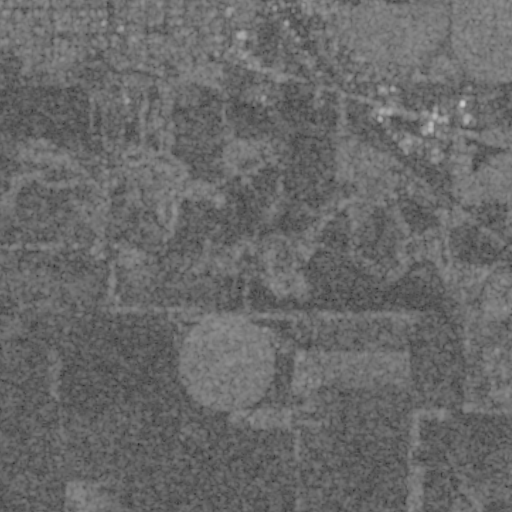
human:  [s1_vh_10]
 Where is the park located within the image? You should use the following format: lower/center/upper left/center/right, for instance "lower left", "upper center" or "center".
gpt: The park is located in the upper left of the image.
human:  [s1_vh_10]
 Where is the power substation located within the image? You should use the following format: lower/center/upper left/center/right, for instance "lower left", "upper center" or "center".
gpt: The power substation is located in the upper left of the image.
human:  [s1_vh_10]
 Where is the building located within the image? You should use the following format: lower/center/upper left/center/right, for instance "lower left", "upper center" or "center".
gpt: The building is located in the upper left of the image.
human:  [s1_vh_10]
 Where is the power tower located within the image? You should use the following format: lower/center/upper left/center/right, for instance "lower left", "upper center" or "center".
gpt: There is no power tower in the image.

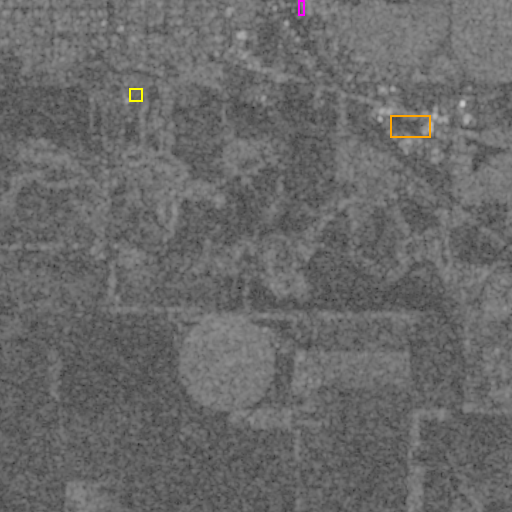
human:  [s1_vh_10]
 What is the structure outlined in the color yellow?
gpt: The structure outlined in yellow is a park.
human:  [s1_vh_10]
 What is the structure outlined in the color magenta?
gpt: The structure outlined in magenta is a building.
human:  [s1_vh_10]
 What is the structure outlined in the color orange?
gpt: The structure outlined in orange is a building.
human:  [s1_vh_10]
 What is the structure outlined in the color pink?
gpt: There is no pink outline.